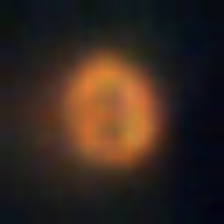
Taxon: NanoPlankton
Group: Other